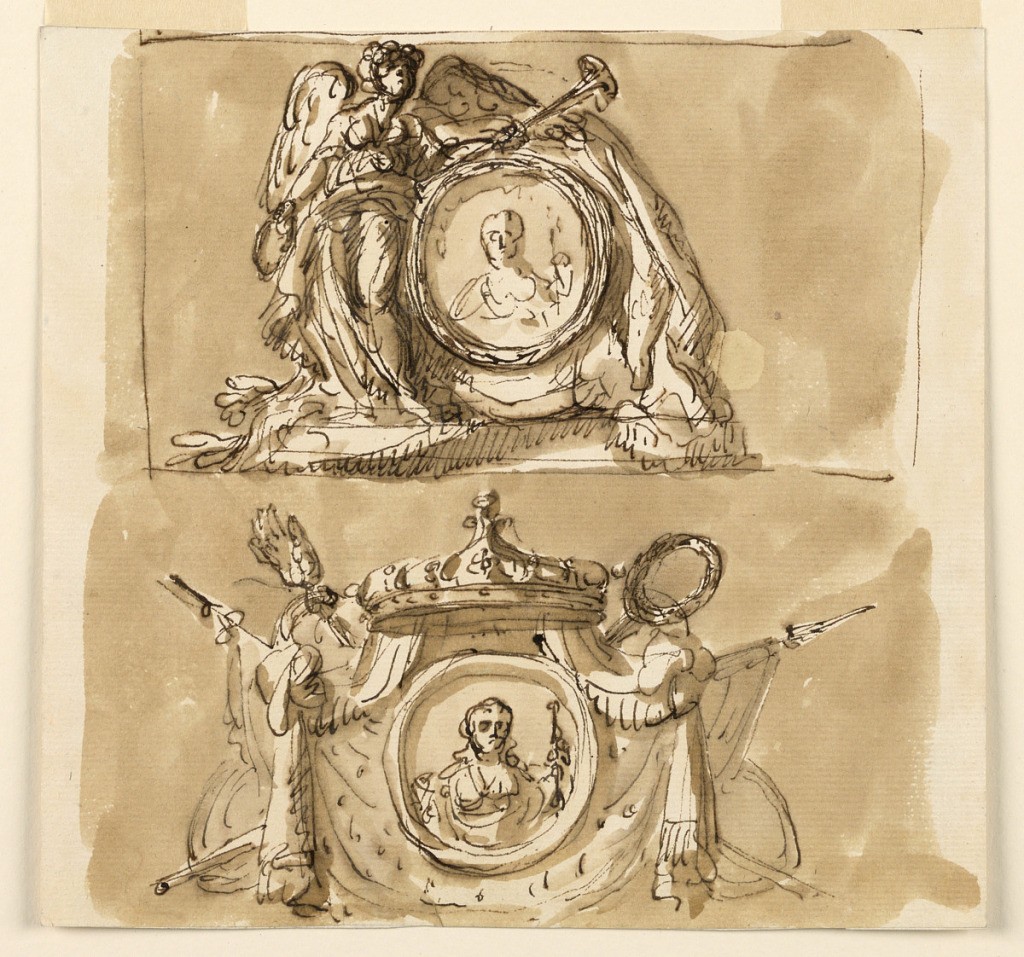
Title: Two allegorical portraits
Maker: Giuseppe Barberi, Italian, 1746–1809
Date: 1746–1809
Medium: Pen and brown ink, brush and brown wash on off-white laid paper, lined
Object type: Drawing
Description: Two allegorical portraits.